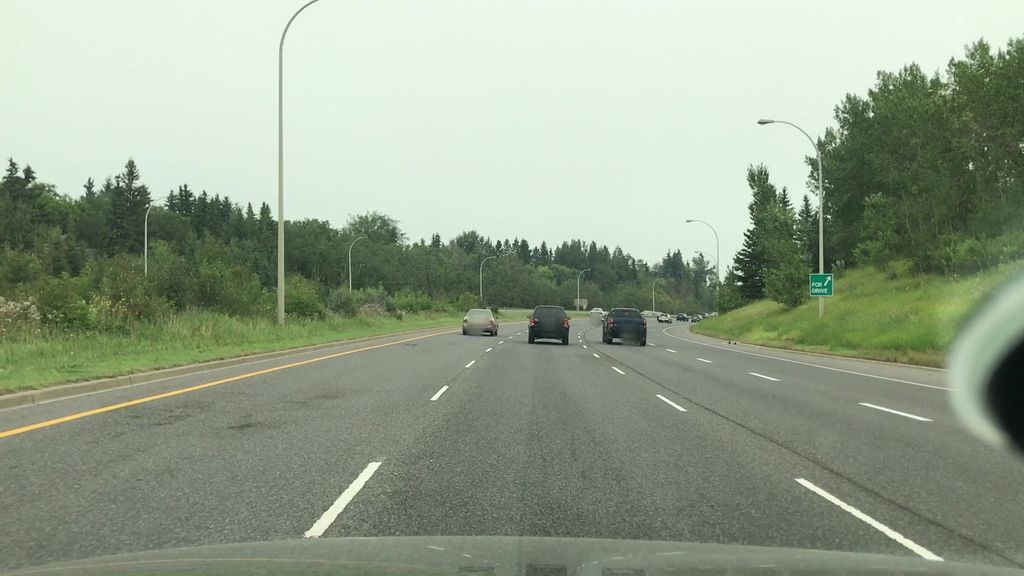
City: edmonton